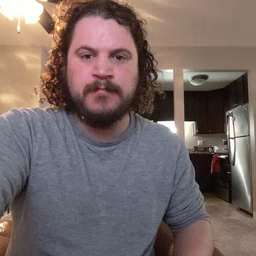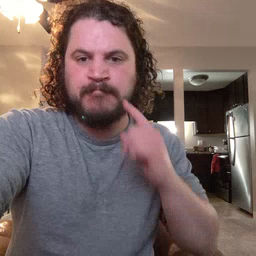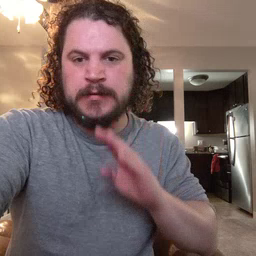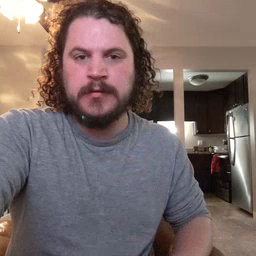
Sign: bee